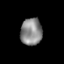
Tissue: prostate
Cell type: T cells
Senescence score: 0.3116
Nuclear area (px): 571
Mean DAPI intensity: 137.193